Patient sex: M
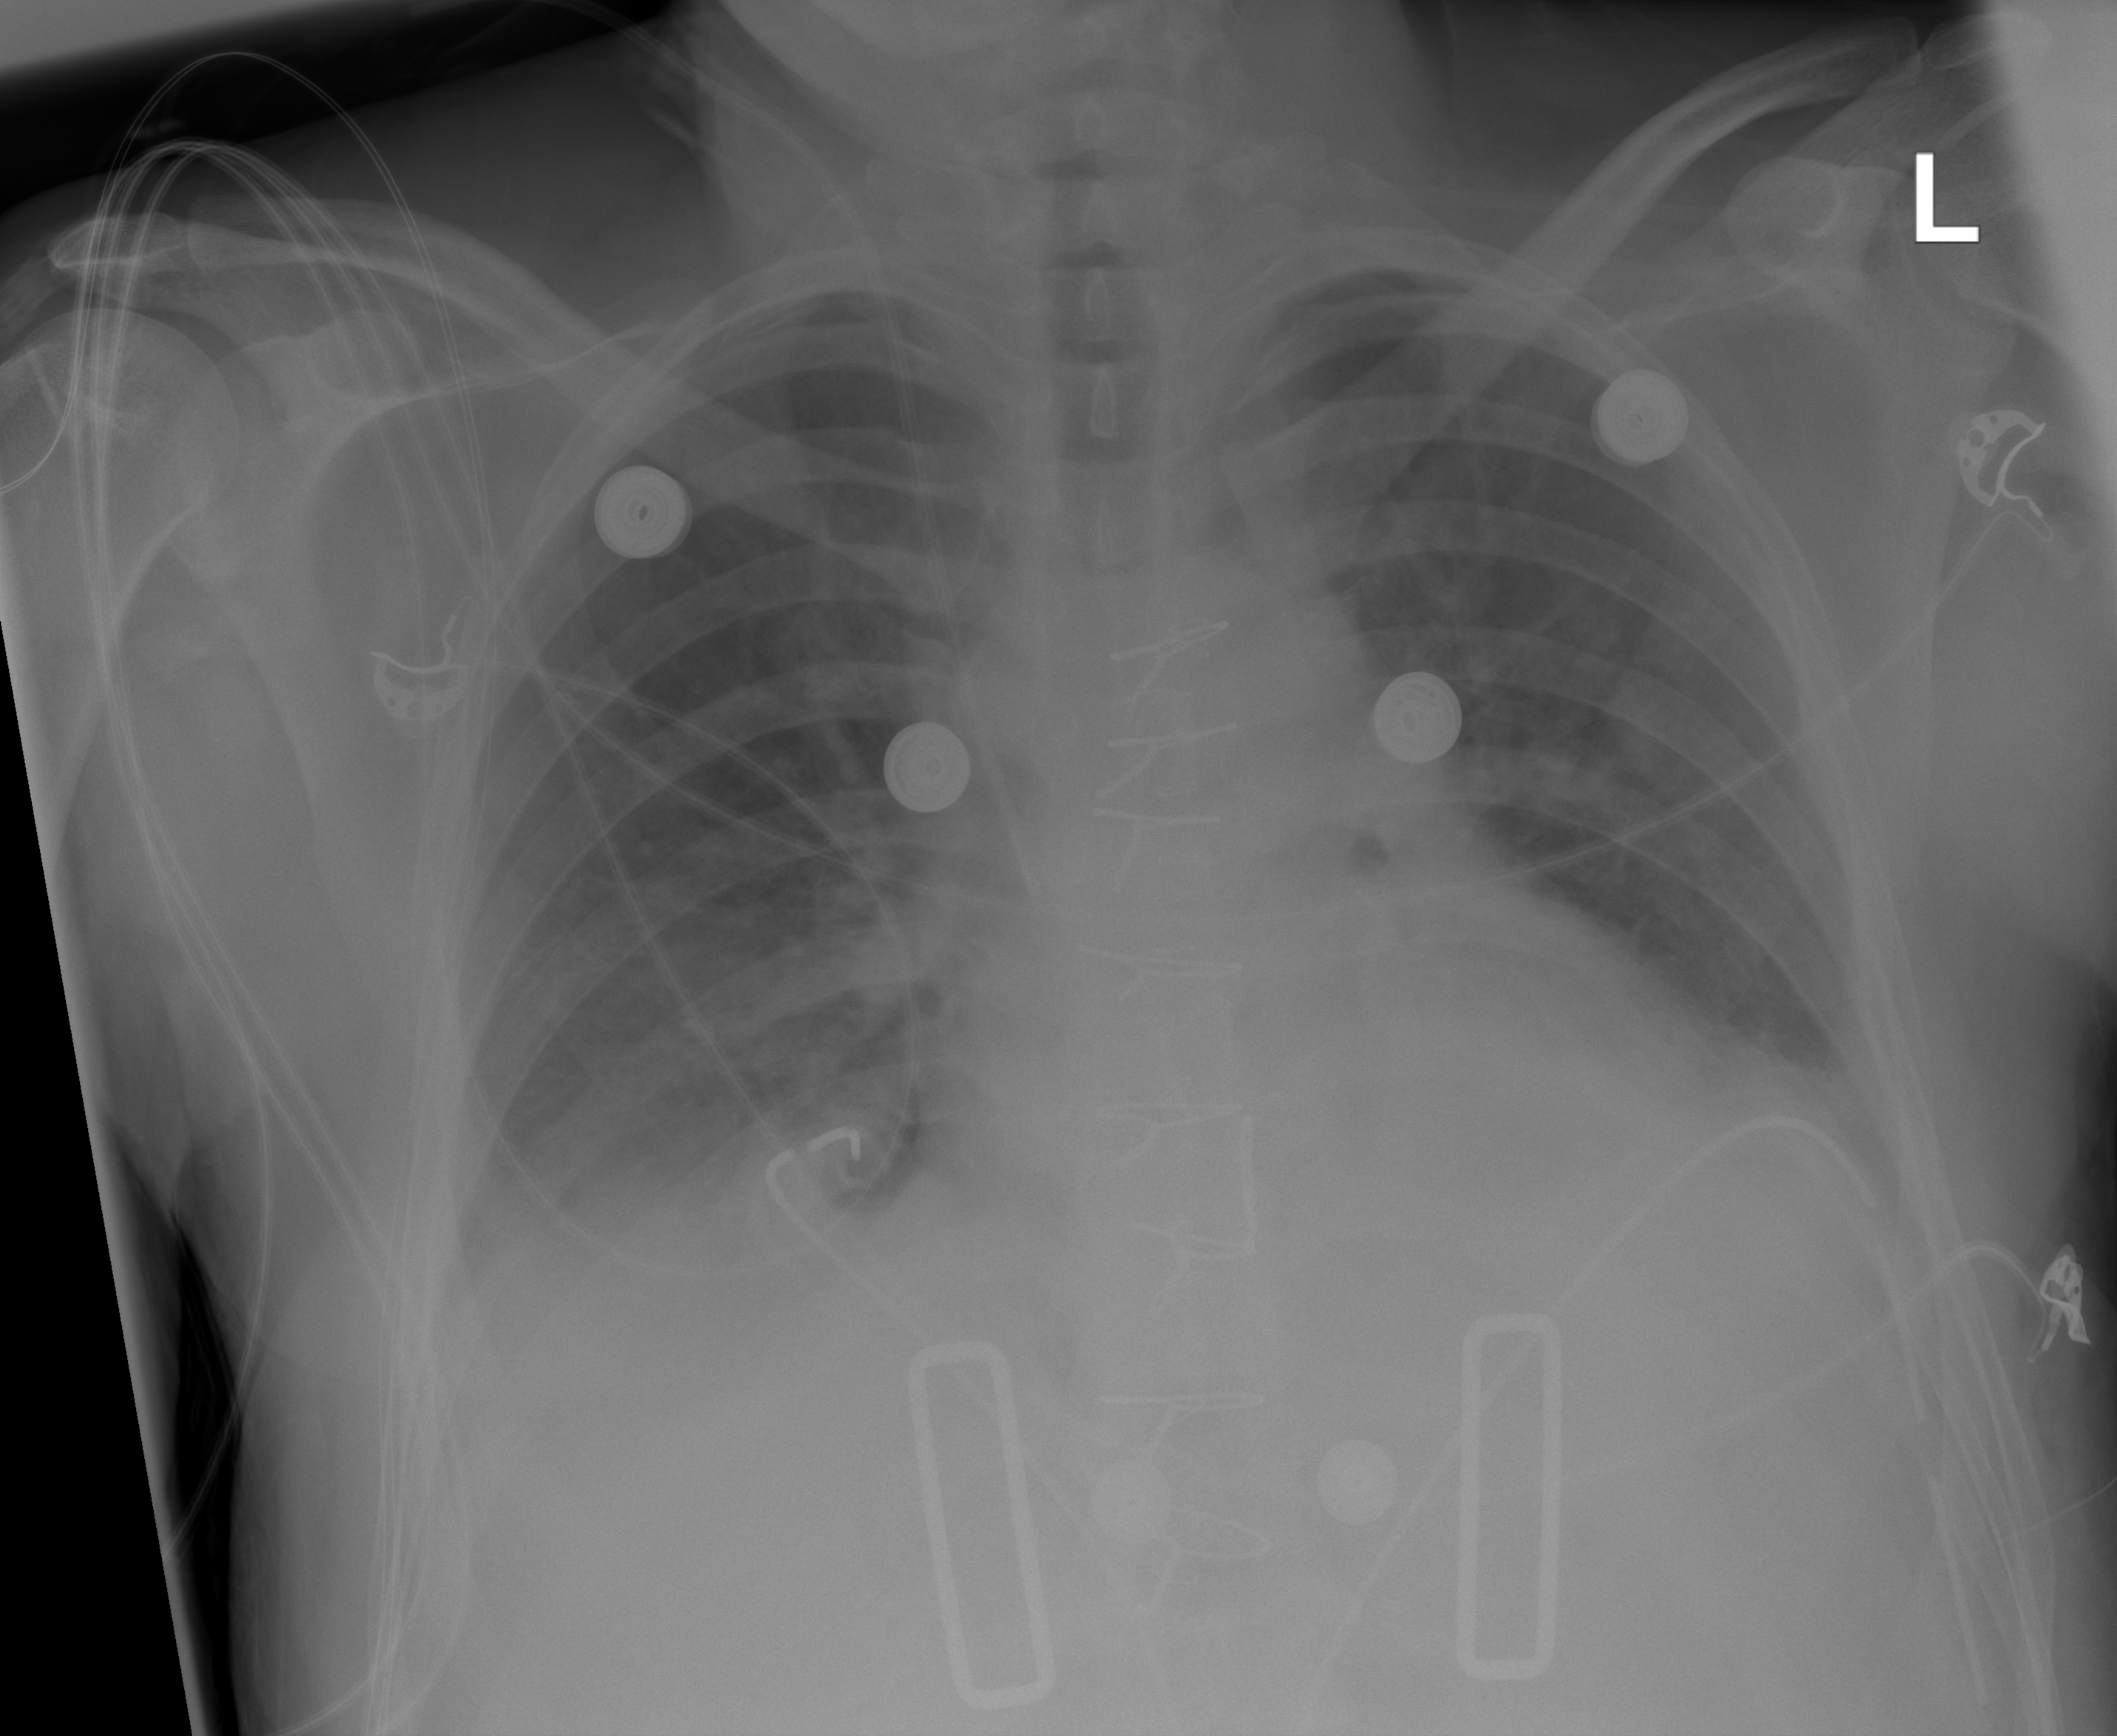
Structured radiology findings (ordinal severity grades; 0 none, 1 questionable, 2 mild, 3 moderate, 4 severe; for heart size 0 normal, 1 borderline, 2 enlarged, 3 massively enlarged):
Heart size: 2
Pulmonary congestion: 2
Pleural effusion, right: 2
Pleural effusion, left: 3
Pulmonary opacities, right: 2
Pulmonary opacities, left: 1
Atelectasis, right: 2
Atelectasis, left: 2